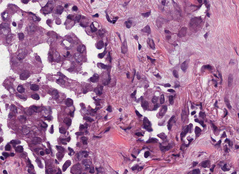
Tumor epithelial tissue: yes
Tumor-associated stroma tissue: yes
Normal tissue: no